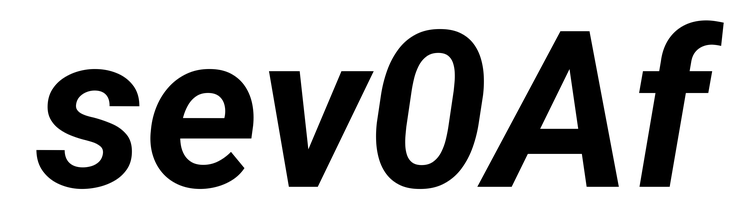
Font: Roboto-Italic_Bold_Italic